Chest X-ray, PA view. Patient: 76 years old, sex F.
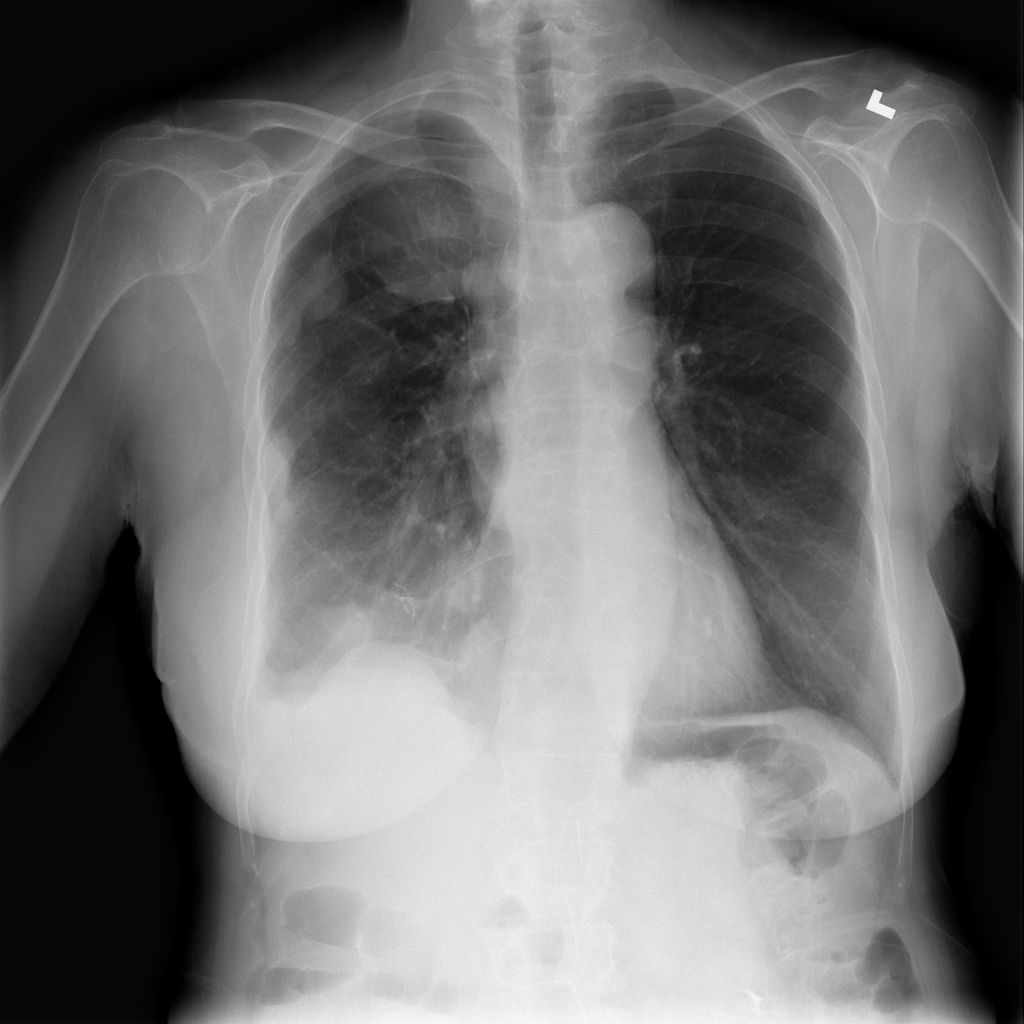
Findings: Mass